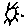
Label: sun